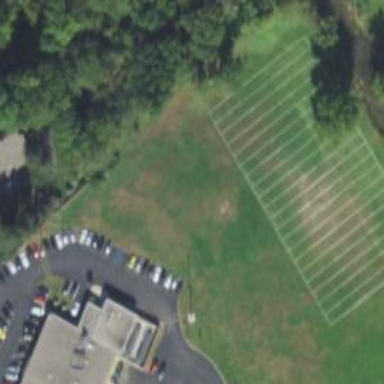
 specifically for American football and band activities."